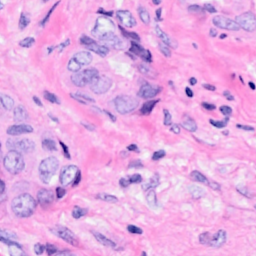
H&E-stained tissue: Breast